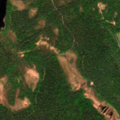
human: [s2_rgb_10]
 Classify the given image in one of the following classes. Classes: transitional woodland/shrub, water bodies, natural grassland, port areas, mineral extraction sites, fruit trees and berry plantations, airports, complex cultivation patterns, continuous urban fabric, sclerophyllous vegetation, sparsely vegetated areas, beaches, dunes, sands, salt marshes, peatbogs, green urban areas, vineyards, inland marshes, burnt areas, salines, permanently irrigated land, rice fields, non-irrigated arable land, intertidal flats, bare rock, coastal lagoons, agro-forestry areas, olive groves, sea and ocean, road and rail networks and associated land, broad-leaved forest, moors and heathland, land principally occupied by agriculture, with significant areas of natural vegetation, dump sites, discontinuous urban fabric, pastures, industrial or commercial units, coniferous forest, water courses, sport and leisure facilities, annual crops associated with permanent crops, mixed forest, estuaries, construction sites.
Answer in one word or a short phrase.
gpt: coniferous forest, mixed forest, transitional woodland/shrub